Question: I want to create, what seems to be a simple layout, but I am having a few problems with it.
The layout consists of a header, body which is a webview, and a footer banner on bottom as seen on the attached sketch.

I have tried this:
'''
<?xml version="1.0" encoding="utf-8"?>
<LinearLayout
xmlns:android="http://schemas.android.com/apk/res/android"
android:orientation="vertical"
android:background="@drawable/back"
android:layout_width="fill_parent"
android:layout_height="fill_parent">
<ImageView
android:id="@+id/banner"
android:layout_height="wrap_content"
android:layout_width="wrap_content"
android:src="@drawable/banner" />
<WebView
android:id="@+id/webview"
android:layout_width="fill_parent"
android:layout_height="fill_parent"
android:background="@drawable/bck"
android:layout_weight="2"
android:layout_gravity="center"/>
<RelativeLayout
android:layout_width="wrap_content"
android:layout_height="wrap_content"
android:layout_weight="4">
<com.mobclix.android.sdk.MobclixMMABannerXLAdView
android:id="@+id/banner_adview"
android:layout_width="320dip"
android:layout_height="50dip"
android:layout_gravity="center"
android:layout_alignParentBottom="true" />
</RelativeLayout>
'''
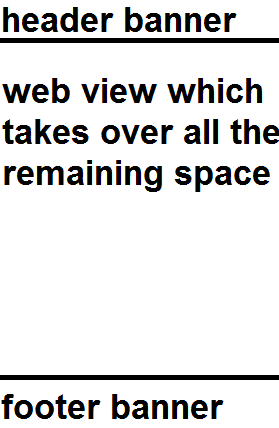
Answer: Put all of them inside a RelativeLayout and in the webview use layout_below="@id/header_banner" and layout_above="@+id/footer_banner"